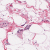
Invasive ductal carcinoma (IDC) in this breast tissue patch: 0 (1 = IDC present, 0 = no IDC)